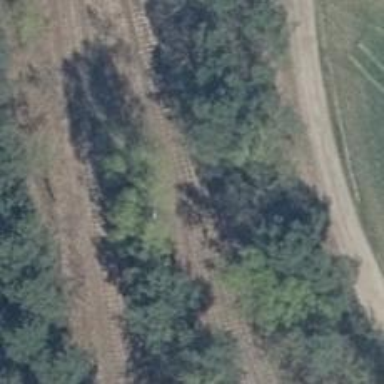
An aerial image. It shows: Railway switch.